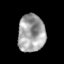
Tissue: lung
Cell type: Others
Senescence score: 0.2417
Nuclear area (px): 993
Mean DAPI intensity: 163.229